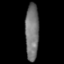
Tissue: prostate
Cell type: T cells
Senescence score: 0.7501
Nuclear area (px): 765
Mean DAPI intensity: 115.139